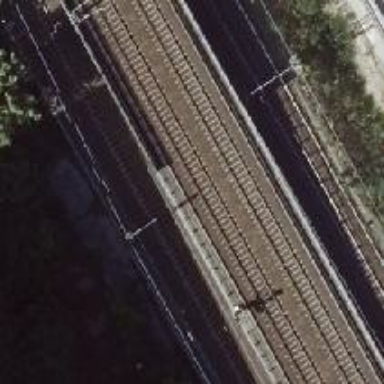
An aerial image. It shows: Milestone along the railway track with catenary mast.